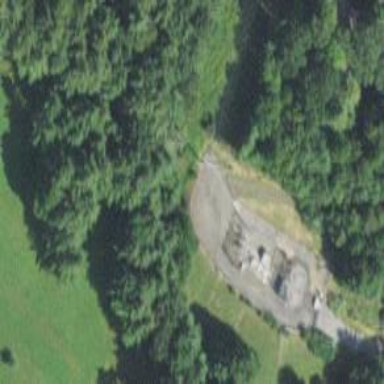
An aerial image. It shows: Distribution substation surrounded by fence.